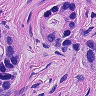
Metastatic tissue present: yes